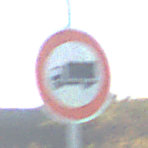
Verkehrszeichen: VerbotFuerKraftfahrzeugeUeberDreiKommaFuenfTonnen
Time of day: MorningAfternoon
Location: Outdoor (Nature)
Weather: Clear
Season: Autumn
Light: Natural